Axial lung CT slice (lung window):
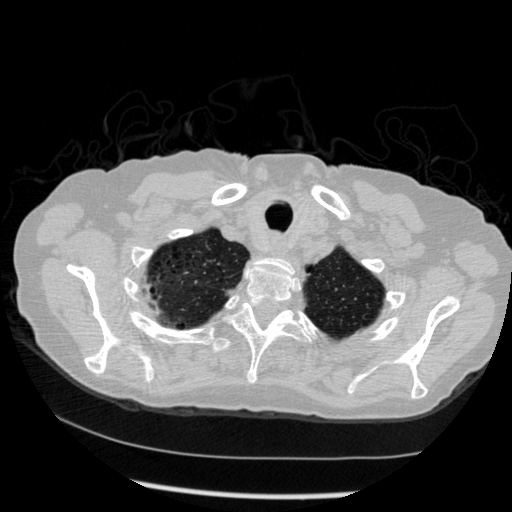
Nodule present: no